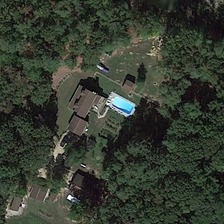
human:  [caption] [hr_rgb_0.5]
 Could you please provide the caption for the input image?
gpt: many green trees are around several buildings with a swimming pool .

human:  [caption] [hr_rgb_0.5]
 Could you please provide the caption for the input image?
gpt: many green trees are around several buildings with a swimming pool .

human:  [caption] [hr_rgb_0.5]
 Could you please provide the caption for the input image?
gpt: many green trees are around several buildings with a swimming pool .

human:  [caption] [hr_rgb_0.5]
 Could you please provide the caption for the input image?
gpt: many green trees are around several buildings with a swimming pool .

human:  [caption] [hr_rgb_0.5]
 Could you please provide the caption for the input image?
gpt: many green trees are around several buildings with a swimming pool .